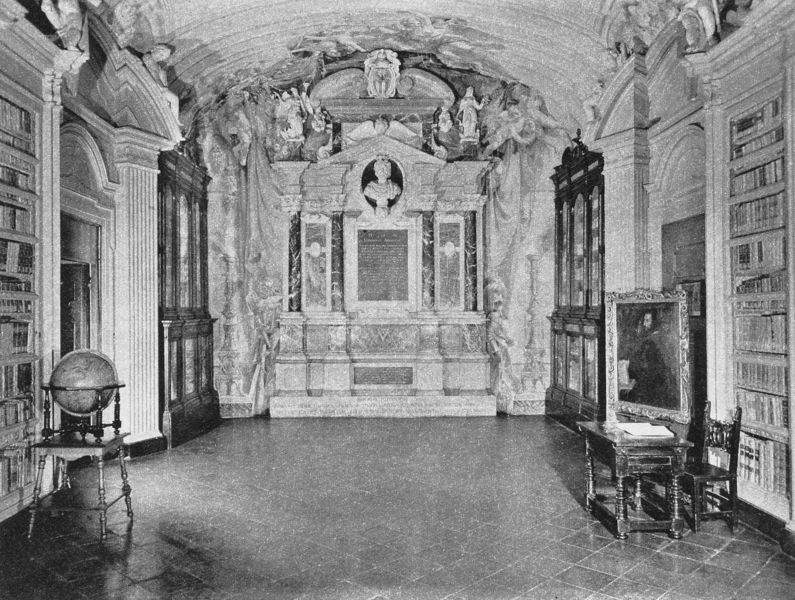
Titel: Grabmal von Ludovico Ariost
Standort: Ferrara, Biblioteca Comunale Ariostea di Ferrara (EU - I - Emilia-Romagna)
Schlagwörter: gemälde, raum, stuhl, säule, tisch, tür, zimmer, regal, barock, rahmen, bild, gotik, engel, bilderrahmen, bücher, schrank, wohnzimmer, saal, figuren, romantik, tafel, büste, ornamente, stuck, buch, text, altar, photo, bücherregal, skulpturen, antik, bibliothek, regale, steinboden, globus, glastüren, eingangshalle, schränke, galileo, tefel, er, h, biblithek, glbus, narnor, gallileu